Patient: sex F, age 77
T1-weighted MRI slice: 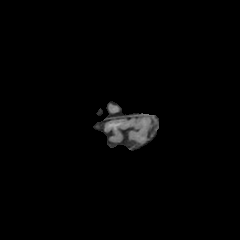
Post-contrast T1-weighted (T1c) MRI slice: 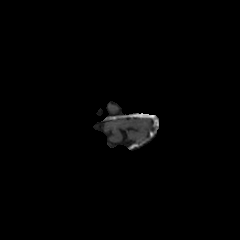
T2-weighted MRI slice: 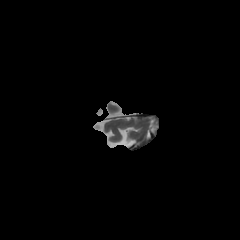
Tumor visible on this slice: yes
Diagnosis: Glioblastoma, IDH-wildtype
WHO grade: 4